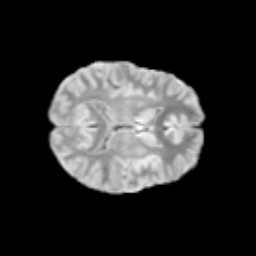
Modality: T2w
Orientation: axial
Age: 11
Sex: female
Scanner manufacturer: siemens
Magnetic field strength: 3 T
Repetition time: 3.8 s
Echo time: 0.07 s